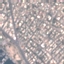
Land use / land cover class: Residential